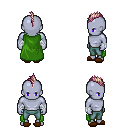
a pixel art fantasy rpg character, male body template, dark elf, purple skin, green cape, teal pants, white blonde mohawk hairstyle, white cloth bandages, brown slippers, four views (front, back, left, right), 2x2 character sprite sheet, small pixel art, hard edges, no anti-aliasing